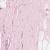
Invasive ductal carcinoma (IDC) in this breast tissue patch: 0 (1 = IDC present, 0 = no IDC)